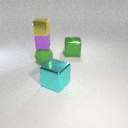
large green rubber sphere in front of large green metal cube